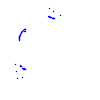
Particle: proton